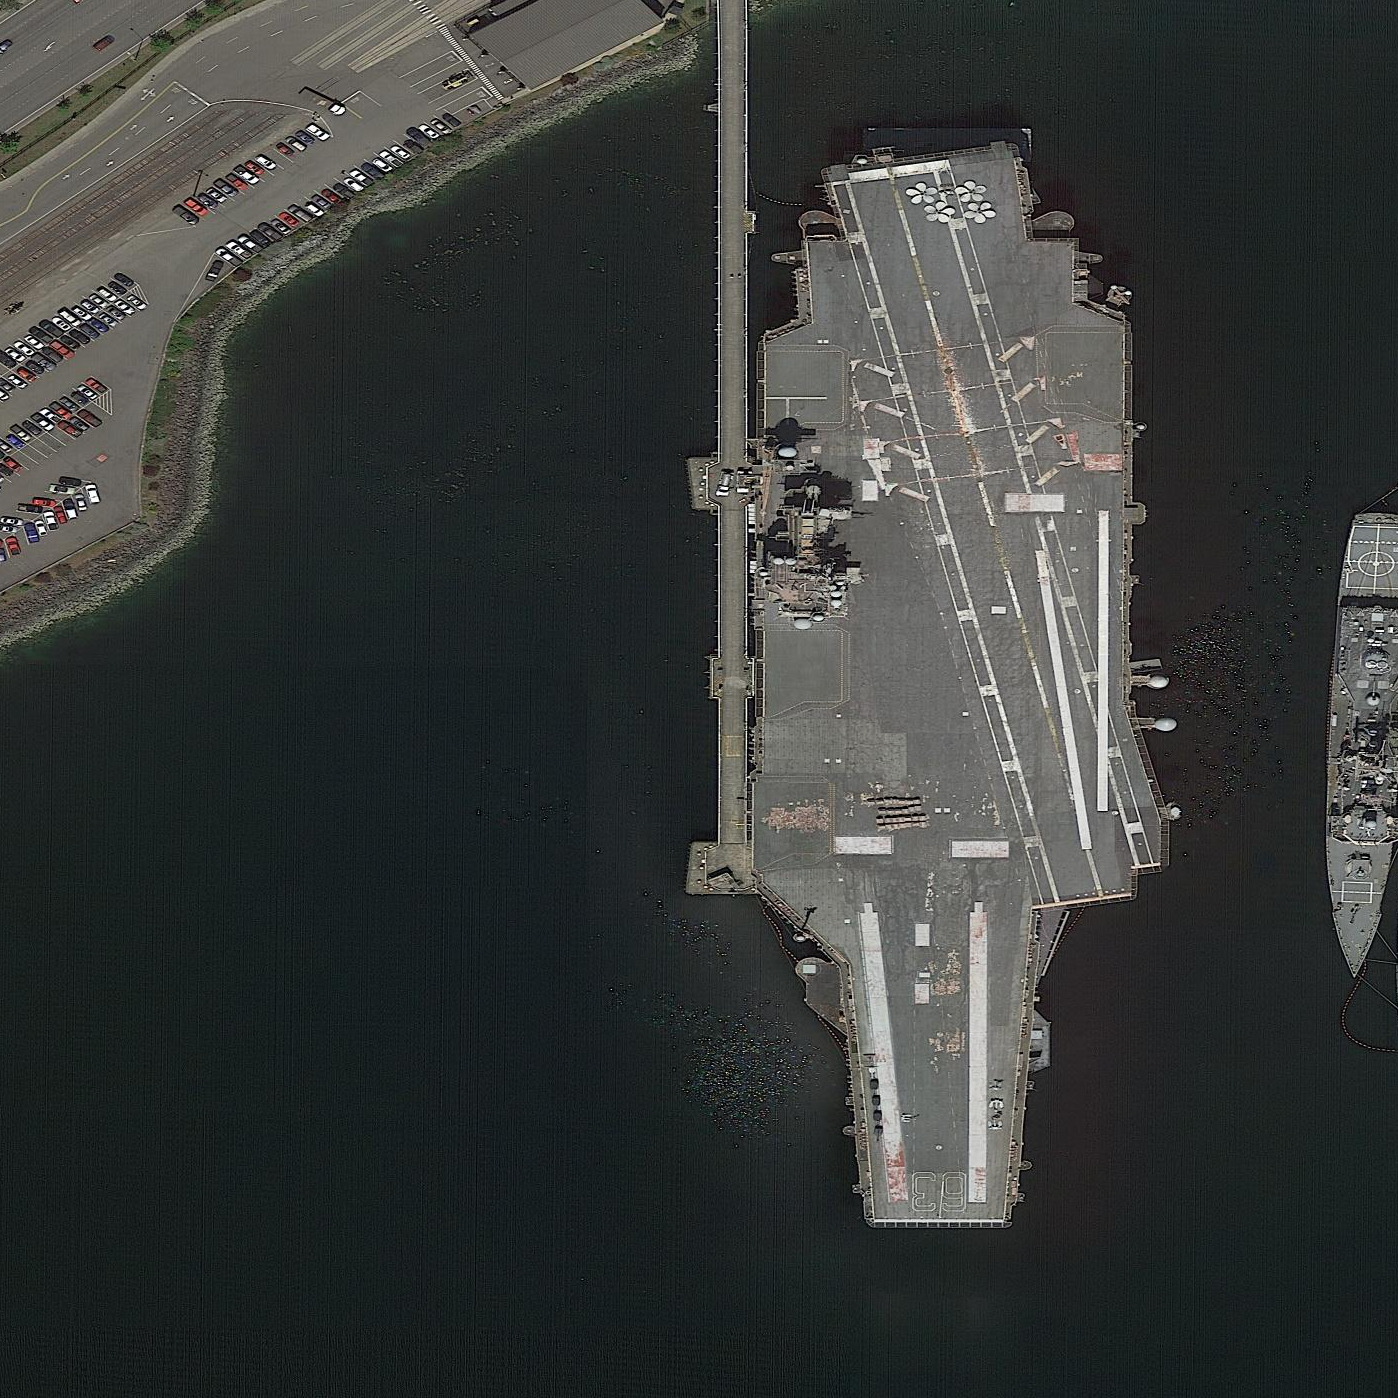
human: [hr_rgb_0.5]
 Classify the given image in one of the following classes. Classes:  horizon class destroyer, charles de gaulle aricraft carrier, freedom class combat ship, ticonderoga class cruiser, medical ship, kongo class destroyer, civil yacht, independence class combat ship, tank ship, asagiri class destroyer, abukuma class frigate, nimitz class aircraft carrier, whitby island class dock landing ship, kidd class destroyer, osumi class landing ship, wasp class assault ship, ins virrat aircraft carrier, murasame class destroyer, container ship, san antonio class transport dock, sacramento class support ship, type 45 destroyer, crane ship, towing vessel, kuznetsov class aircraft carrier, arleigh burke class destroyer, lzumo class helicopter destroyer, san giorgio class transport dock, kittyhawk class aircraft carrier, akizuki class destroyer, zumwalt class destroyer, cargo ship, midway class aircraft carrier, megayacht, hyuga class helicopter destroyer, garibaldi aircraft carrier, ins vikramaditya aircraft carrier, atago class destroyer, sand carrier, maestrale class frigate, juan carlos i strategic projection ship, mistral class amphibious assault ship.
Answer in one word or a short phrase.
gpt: KittyHawk class aircraft carrier